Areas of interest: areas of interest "Da Ban Lang Shoe City"
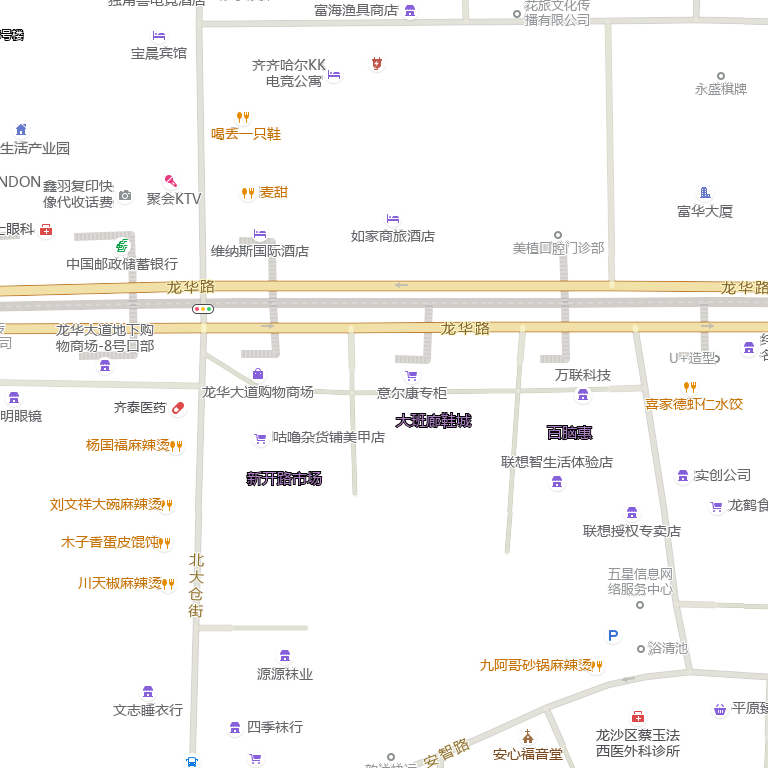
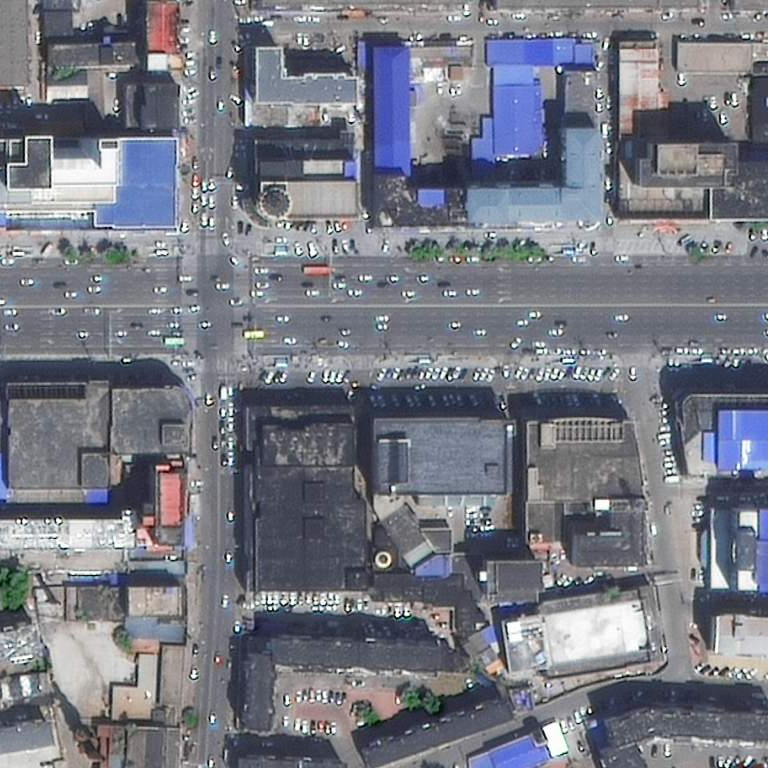